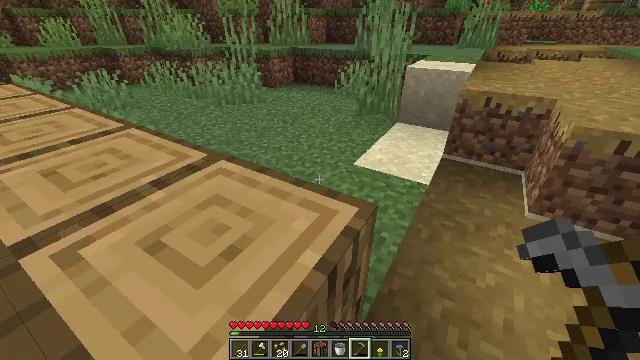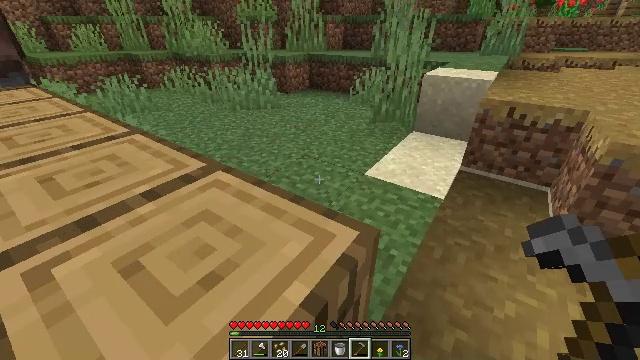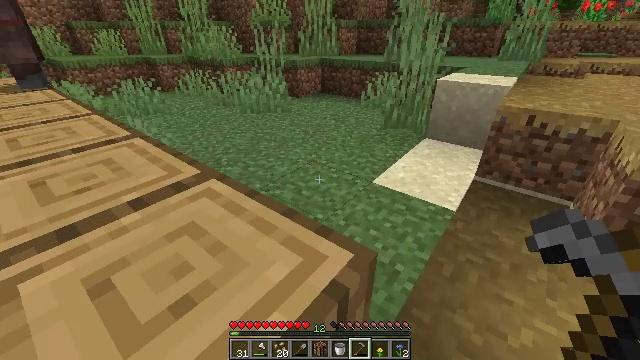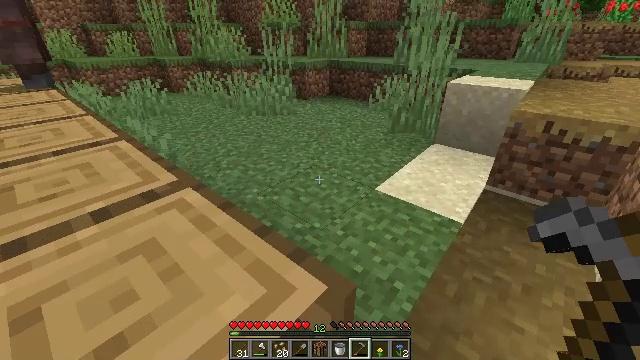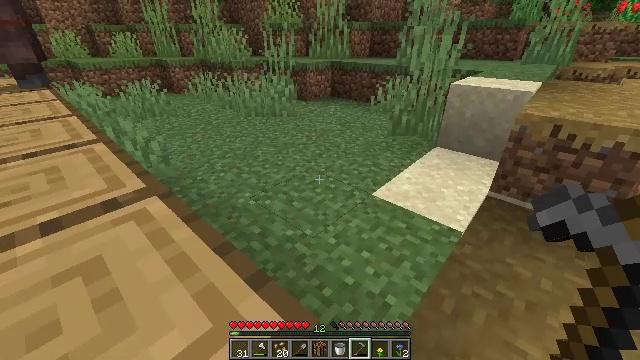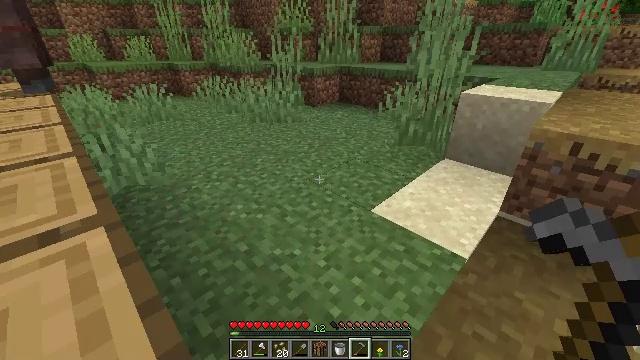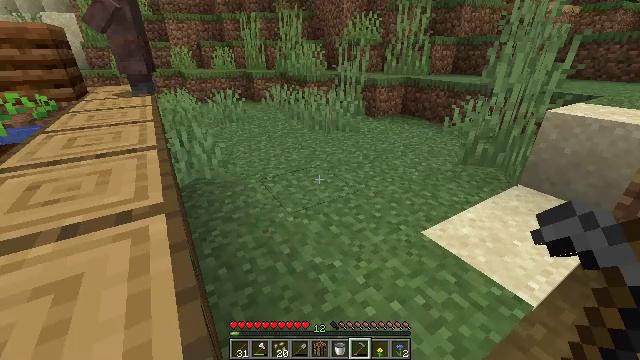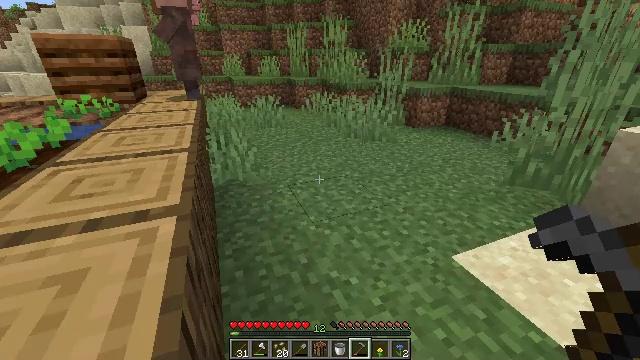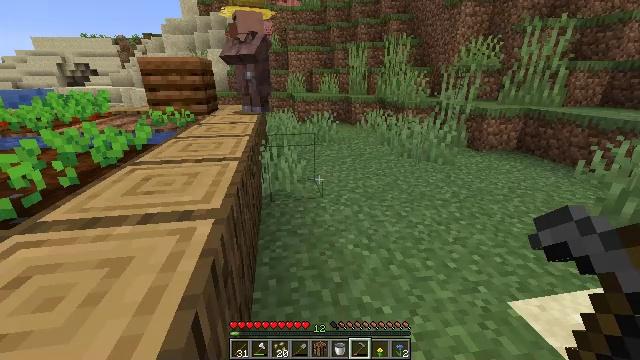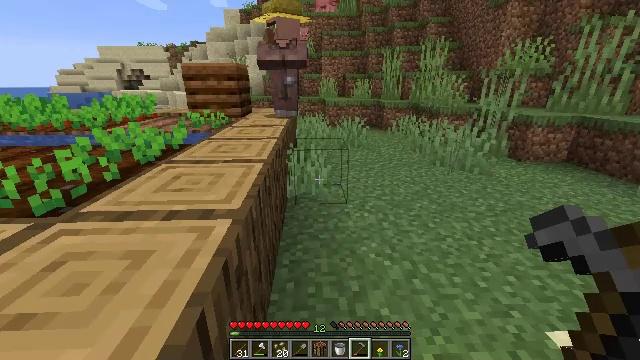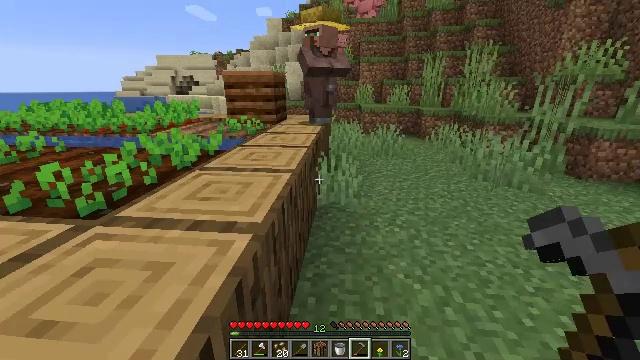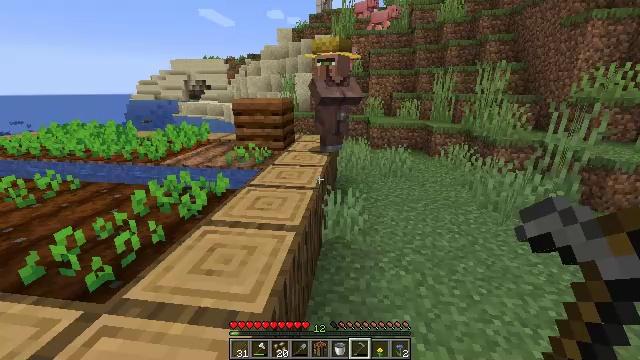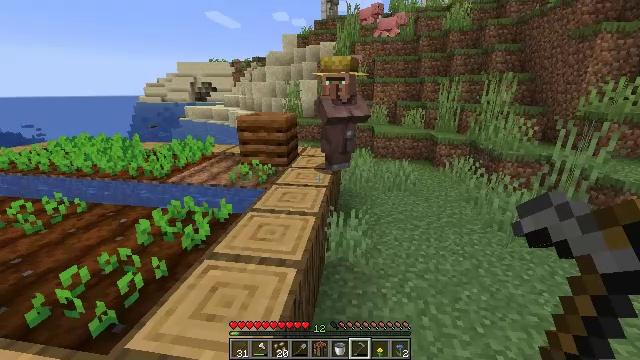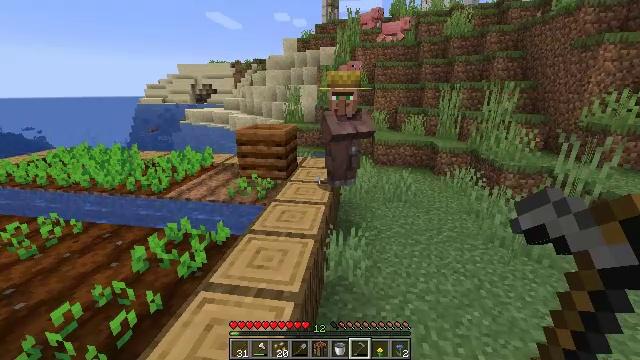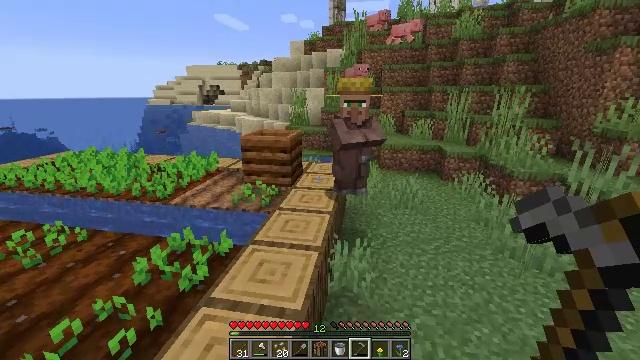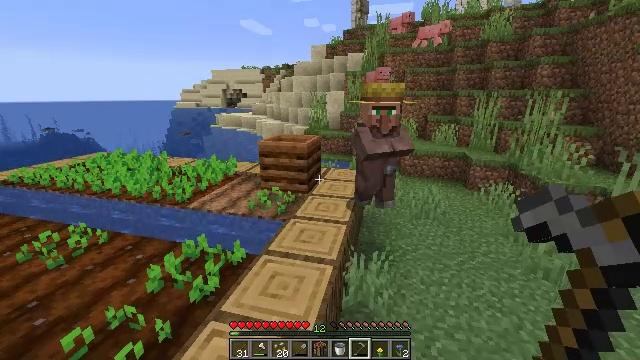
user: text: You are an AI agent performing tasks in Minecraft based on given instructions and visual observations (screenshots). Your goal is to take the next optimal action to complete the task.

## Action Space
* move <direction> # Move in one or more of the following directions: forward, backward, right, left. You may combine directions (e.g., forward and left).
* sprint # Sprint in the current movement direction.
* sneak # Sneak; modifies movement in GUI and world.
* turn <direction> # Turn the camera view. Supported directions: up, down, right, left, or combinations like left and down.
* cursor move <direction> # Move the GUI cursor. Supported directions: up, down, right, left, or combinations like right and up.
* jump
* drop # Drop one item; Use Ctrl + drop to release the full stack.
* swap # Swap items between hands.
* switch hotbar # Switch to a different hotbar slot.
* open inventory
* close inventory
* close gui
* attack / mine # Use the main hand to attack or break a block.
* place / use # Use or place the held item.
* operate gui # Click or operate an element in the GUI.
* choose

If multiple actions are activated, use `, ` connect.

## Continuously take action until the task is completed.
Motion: motion action
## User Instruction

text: Collect beetroots from the field.
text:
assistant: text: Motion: move forward, turn left and up
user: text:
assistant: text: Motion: move forward, turn left
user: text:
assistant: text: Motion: move forward, turn left
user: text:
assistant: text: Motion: move forward, turn left
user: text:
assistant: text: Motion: move forward, turn left
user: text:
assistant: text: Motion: move forward, turn left and up
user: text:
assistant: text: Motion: move forward, turn left and up
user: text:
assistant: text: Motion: move forward, turn left and up
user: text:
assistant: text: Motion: move forward, turn left
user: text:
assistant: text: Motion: move forward, turn left and up, jump
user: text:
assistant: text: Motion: move forward, turn left, jump
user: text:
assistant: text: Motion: move forward, turn left, jump
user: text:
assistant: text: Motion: move forward, jump
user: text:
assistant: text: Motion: move forward, turn left, jump
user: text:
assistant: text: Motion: move forward, turn left
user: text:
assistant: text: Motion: move forward, turn left
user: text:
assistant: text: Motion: move forward
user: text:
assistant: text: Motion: move forward
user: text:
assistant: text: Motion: move forward
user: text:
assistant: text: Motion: move forward
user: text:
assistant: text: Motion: move forward
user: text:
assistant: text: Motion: move forward
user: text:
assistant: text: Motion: no_op
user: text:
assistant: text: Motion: no_op
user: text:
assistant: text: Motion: no_op
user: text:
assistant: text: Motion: no_op
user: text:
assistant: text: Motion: no_op
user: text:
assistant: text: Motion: no_op
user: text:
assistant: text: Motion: turn left
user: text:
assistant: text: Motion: turn left